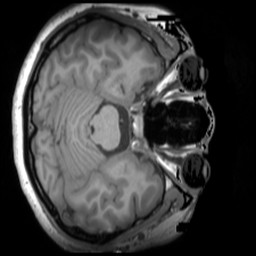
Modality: T1w
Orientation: axial
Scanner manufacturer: siemens
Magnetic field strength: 3 T
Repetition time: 1.9 s
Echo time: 0.00267 s